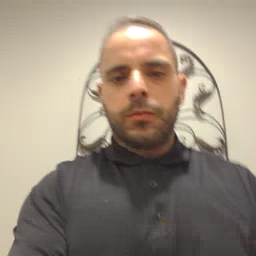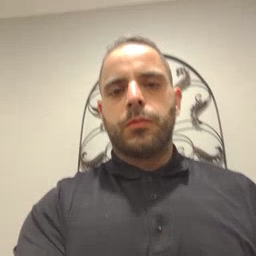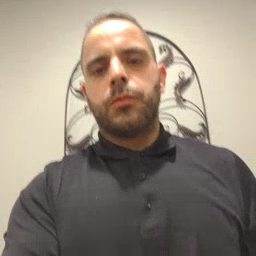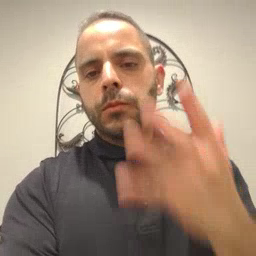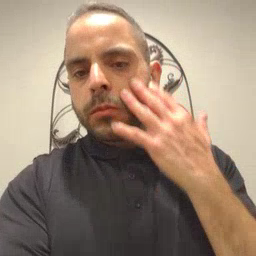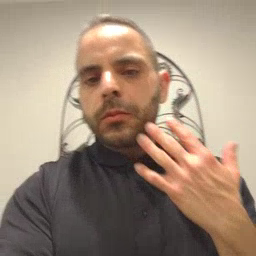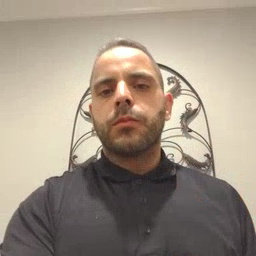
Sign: sad